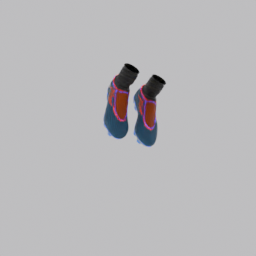
Label: people